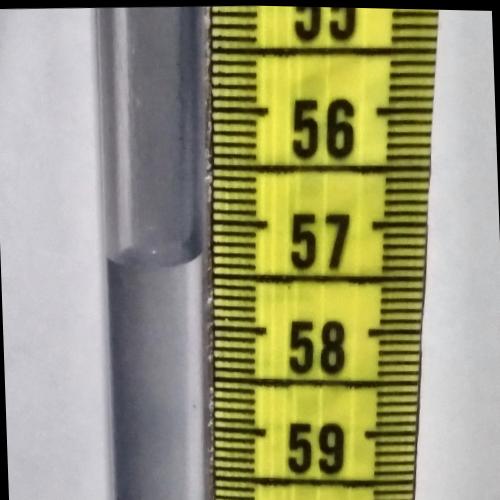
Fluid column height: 57.3 cm